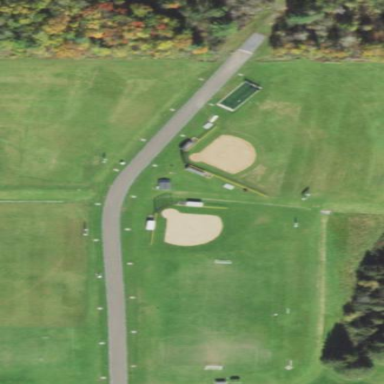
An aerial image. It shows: Softball pitch for leisure and sport activities.